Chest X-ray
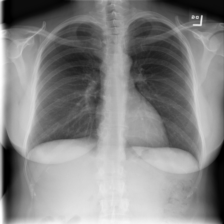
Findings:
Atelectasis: negative
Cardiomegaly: negative
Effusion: negative
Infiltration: negative
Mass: negative
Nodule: negative
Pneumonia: negative
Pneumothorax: negative
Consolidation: negative
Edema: negative
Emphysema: negative
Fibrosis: negative
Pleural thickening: negative
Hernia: negative